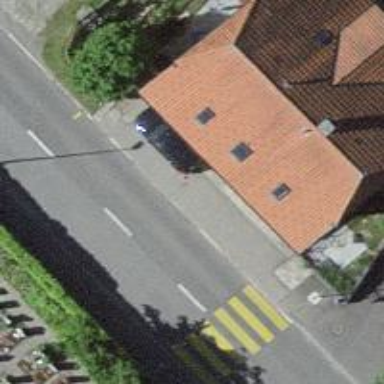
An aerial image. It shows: Bus stop with platform for public transport.